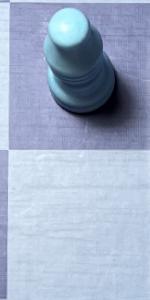
Label: Empty